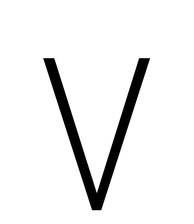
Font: Roboto_Condensed_ExtraLight